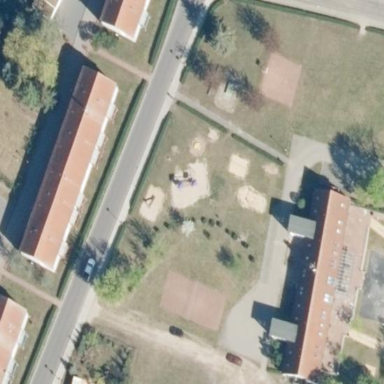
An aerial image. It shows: Kindergarten.